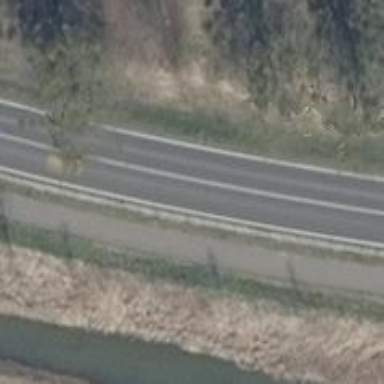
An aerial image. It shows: Asphalt cycleway.